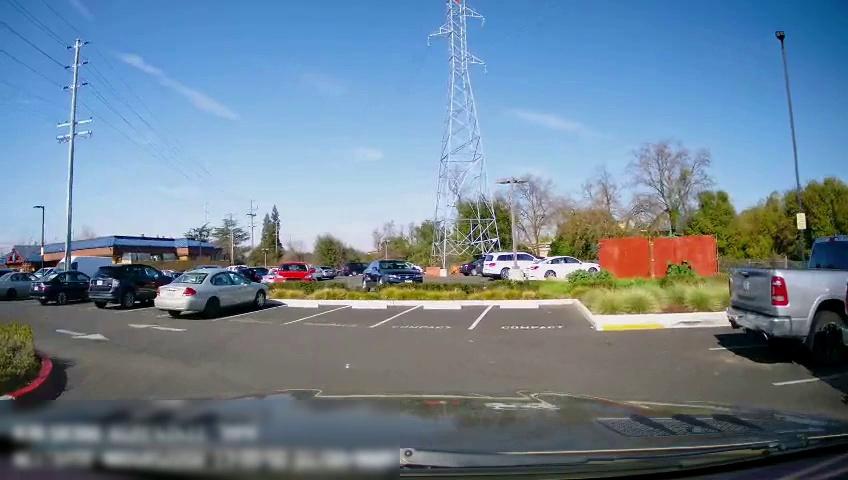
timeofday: Day
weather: Sunny
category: Drivable Space
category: Vehicles | Truck
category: Vehicles | SUV
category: Vehicles | SUV
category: Vehicles | Van
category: Vehicles | Car
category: Vehicles | SUV
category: Vehicles | SUV
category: Vehicles | SUV
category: Vehicles | Car
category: Vehicles | Car
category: Vehicles | Car
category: Vehicles | Car
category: Vehicles | SUV
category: Vehicles | Car
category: Vehicles | Car
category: Vehicles | Car
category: Vehicles | Car
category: Vehicles | Car
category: Vehicles | SUV
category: Vehicles | SUV